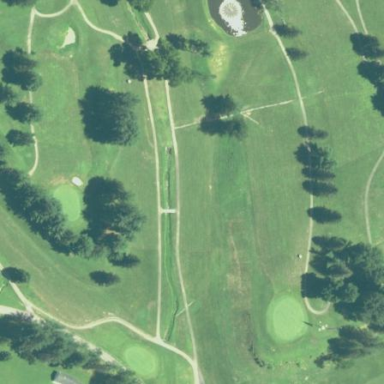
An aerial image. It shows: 9-hole golf course in the leisure land.